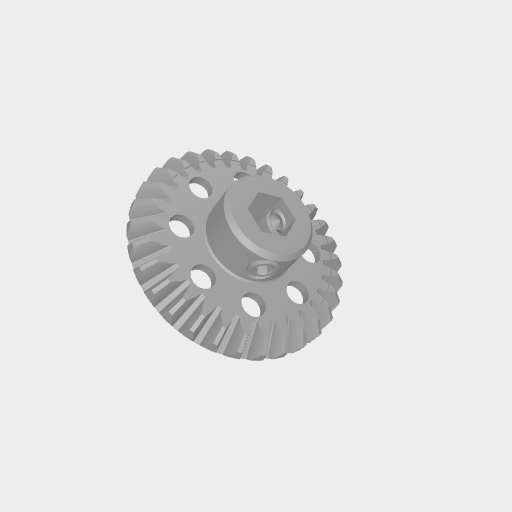
Part: MiterGearFlat